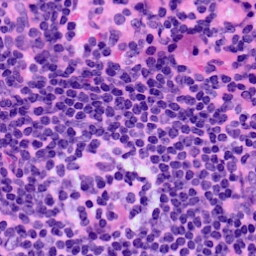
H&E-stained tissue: LymphNode